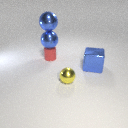
large blue metal sphere above small red rubber cylinder